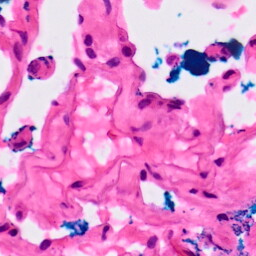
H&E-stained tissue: Lung